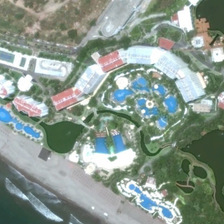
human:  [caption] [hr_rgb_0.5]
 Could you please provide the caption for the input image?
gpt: a resort with buildings, ponds and swimming pools is near a beach .

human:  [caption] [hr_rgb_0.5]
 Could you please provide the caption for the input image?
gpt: a resort with buildings, ponds and swimming pools is near a beach .

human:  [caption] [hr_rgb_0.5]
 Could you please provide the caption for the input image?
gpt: a resort with buildings, ponds and swimming pools is near a beach .

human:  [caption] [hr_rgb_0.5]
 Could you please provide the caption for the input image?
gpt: a resort with buildings, ponds and swimming pools is near a beach .

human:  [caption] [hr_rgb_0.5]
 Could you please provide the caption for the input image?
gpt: a resort with buildings, ponds and swimming pools is near a beach .